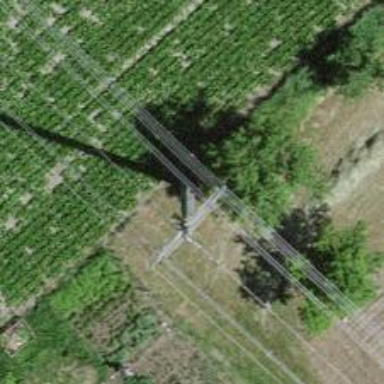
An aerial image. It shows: Power line in the image.